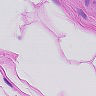
Metastatic tissue present: no